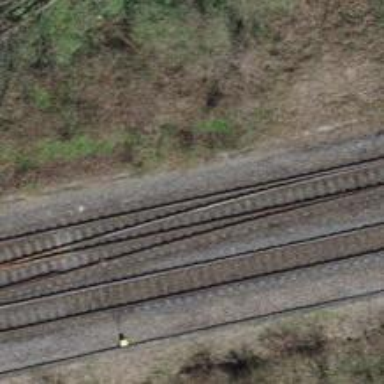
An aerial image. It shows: Railway switch.